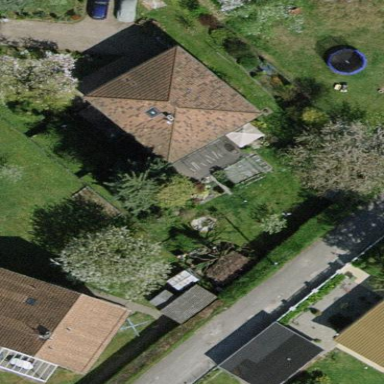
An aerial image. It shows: Garden surrounded by fence.